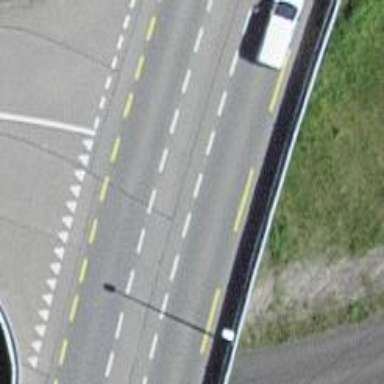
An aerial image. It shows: Primary highway bridge with asphalt surface and designated cycle lane.